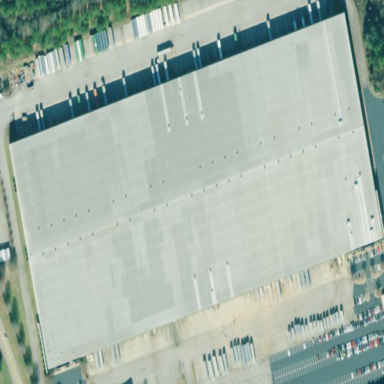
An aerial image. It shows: Warehouse building.